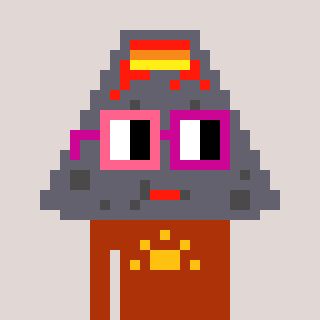
a pixel art character with square pink and red glasses, a volcano-shaped head and a hotbrown-colored body on a warm background